Interaction volume radius: 5 \u00c5
Interaction volume height: 20 \u00c5
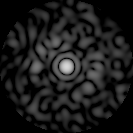
Disorder parameter: 0.8252